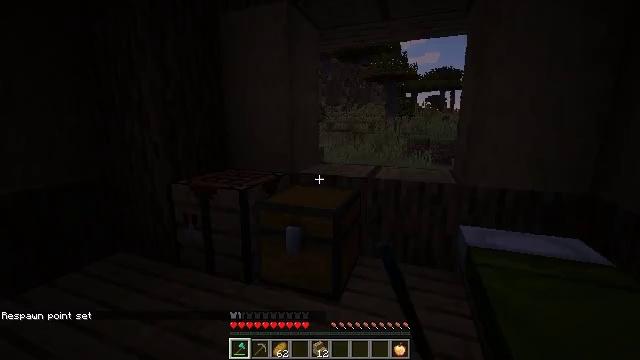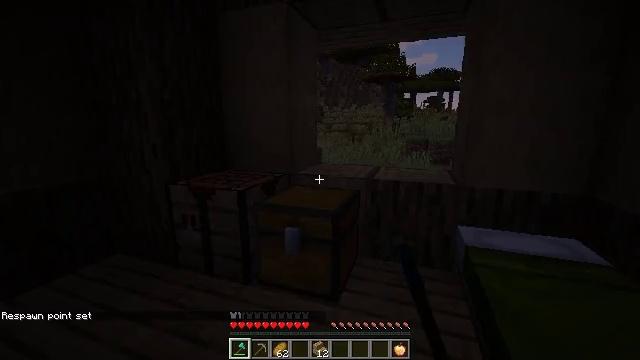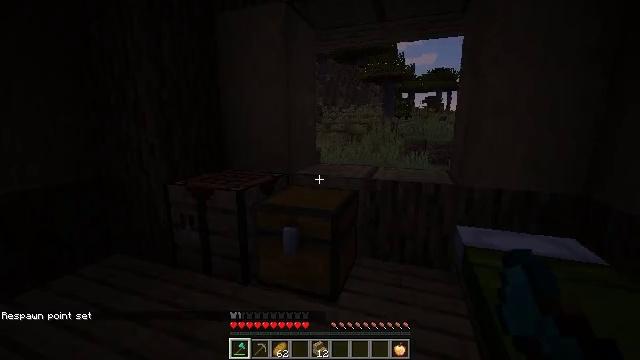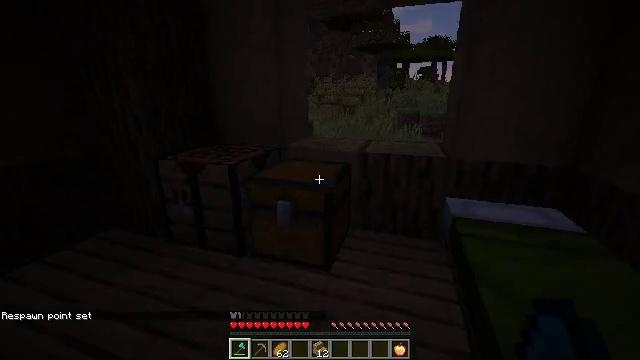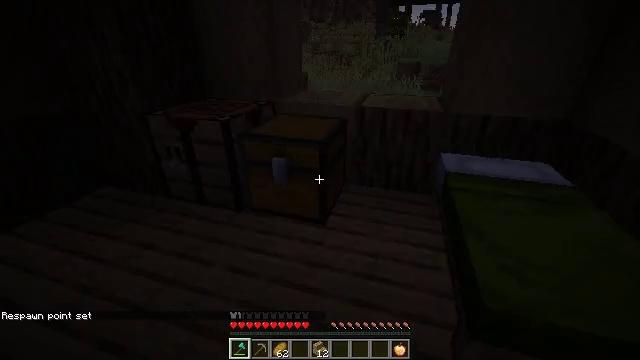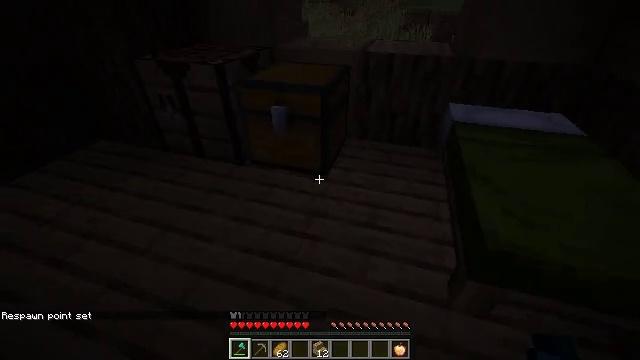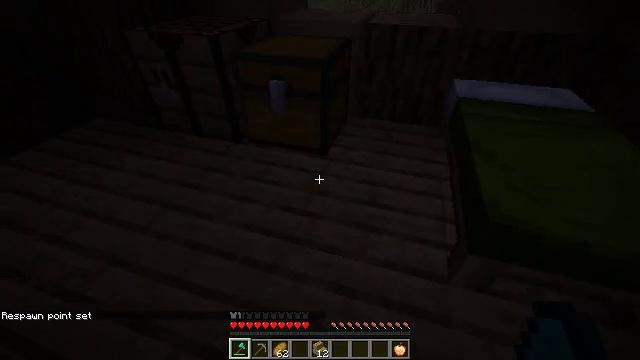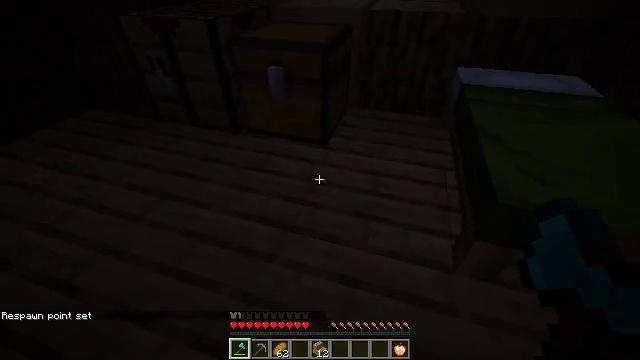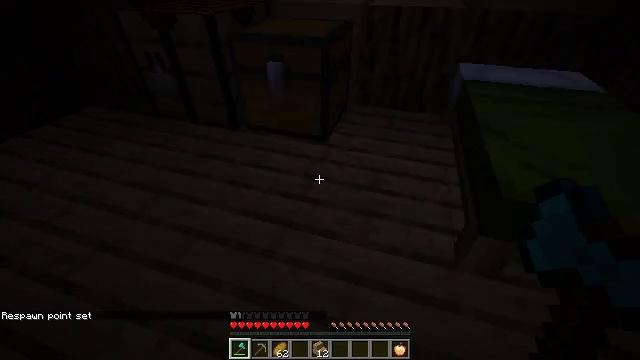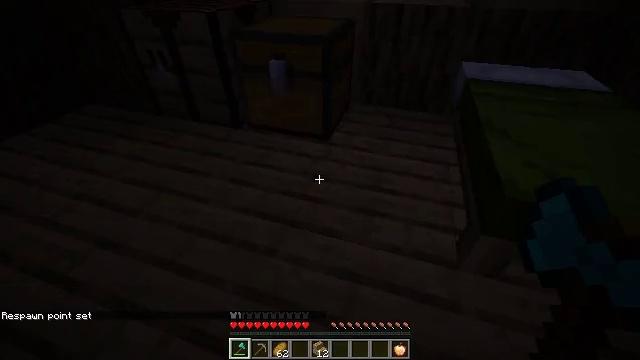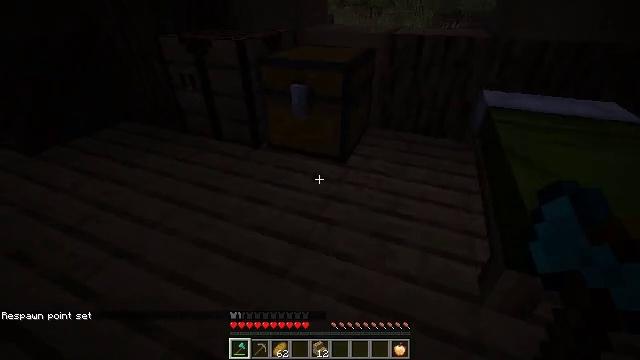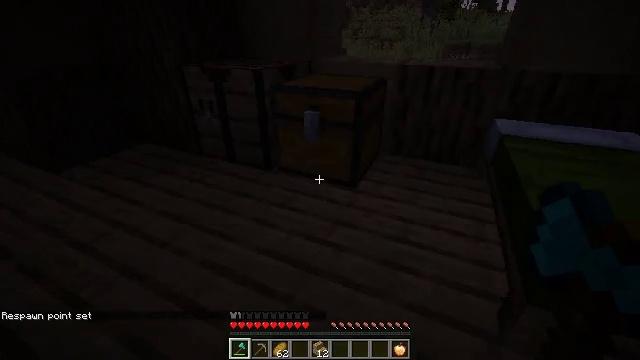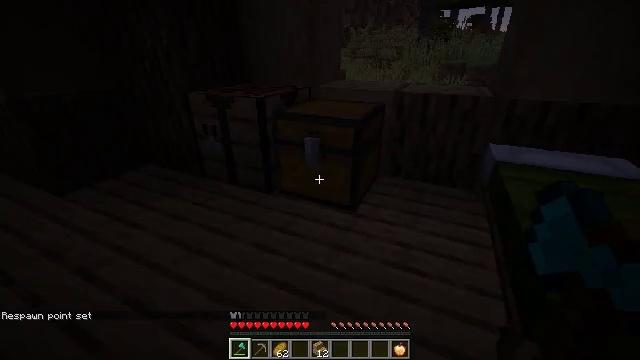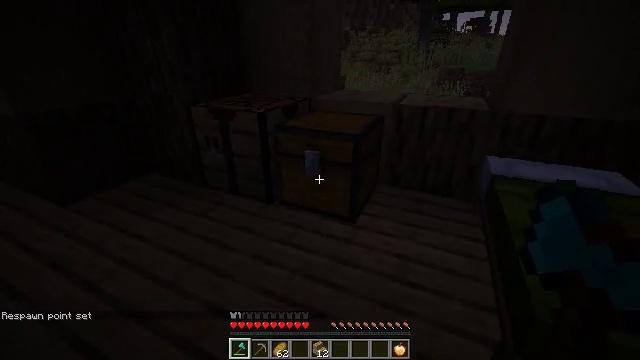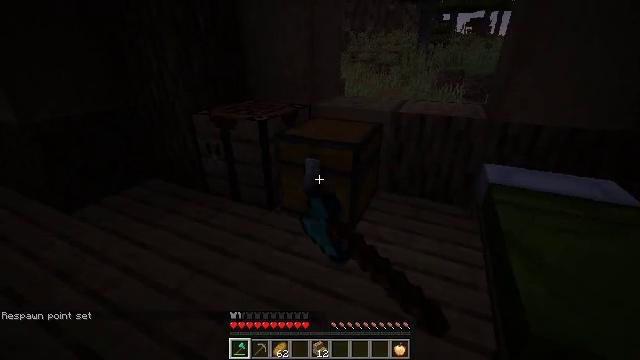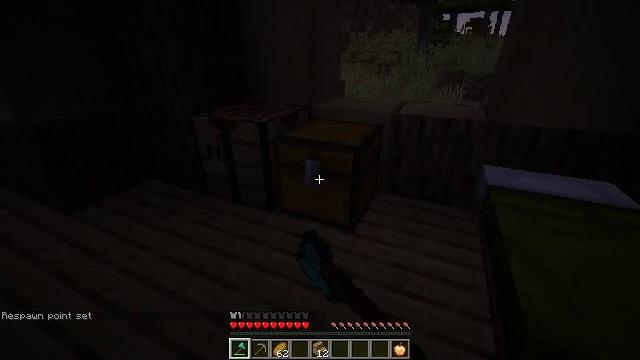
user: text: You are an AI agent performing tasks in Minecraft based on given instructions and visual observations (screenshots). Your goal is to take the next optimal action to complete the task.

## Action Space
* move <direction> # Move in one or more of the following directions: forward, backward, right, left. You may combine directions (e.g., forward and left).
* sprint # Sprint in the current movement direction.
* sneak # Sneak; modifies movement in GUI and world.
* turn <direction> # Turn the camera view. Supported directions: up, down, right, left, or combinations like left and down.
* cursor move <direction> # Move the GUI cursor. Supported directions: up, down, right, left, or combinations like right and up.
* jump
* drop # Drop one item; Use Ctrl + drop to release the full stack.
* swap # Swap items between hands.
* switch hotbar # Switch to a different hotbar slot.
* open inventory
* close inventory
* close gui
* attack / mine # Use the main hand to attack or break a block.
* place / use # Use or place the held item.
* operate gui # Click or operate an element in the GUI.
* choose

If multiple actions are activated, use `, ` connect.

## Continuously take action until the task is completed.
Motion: motion action
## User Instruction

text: Attack the stripped oak log to collect it.
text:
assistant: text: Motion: no_op
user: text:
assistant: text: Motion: no_op
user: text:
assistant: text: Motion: turn right and down
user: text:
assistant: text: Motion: sneak, turn right and down
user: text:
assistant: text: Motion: sneak, turn down
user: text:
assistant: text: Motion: sneak, turn down
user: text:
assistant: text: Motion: sneak
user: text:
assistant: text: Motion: sneak
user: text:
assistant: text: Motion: sneak
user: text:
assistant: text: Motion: sneak, turn left and up
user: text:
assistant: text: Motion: turn left and up
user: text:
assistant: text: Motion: turn up
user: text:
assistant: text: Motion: use / place
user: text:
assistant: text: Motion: use / place
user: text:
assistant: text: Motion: use / place
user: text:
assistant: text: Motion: use / place
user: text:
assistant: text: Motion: no_op
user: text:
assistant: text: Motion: open gui
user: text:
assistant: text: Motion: no_op
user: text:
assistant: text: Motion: no_op
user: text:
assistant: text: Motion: no_op
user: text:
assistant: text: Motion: sneak
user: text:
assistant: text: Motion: sneak, cursor move right and down
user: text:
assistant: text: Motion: sneak, cursor move down
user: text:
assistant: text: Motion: sneak, cursor move down
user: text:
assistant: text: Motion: sneak
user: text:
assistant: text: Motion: sneak
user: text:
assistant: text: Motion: sneak
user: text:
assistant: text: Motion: sneak
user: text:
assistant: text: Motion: sneak